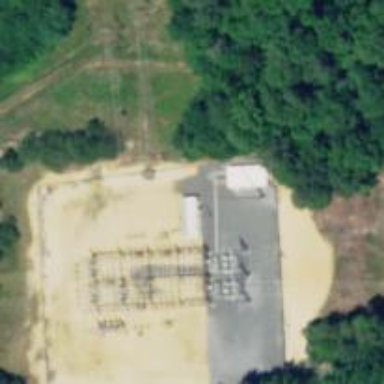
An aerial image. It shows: Substation surrounded by chain-link fence.